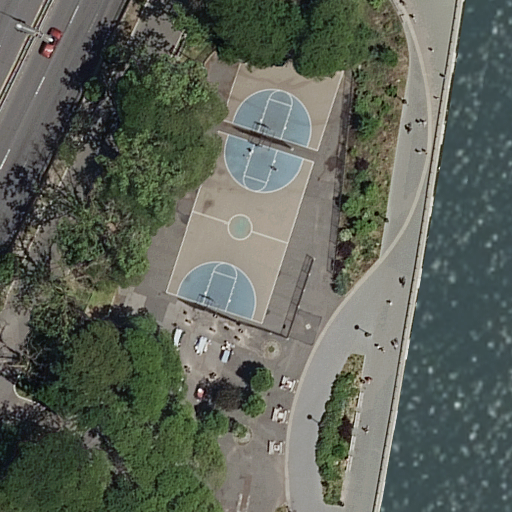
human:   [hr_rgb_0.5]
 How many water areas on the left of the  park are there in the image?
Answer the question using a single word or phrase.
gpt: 0

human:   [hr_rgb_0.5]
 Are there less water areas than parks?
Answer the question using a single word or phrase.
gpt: no

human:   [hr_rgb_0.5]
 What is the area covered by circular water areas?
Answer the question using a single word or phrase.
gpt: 0m2

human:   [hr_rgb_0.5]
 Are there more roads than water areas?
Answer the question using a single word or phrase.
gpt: yes

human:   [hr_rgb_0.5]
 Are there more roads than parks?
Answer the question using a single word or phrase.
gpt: yes

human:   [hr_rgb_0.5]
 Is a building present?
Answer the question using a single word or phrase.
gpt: no

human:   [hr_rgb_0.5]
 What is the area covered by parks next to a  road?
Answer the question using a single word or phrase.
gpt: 8197m2

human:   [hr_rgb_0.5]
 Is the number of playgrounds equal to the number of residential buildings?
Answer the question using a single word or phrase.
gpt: no

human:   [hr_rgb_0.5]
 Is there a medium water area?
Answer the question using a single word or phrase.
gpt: no

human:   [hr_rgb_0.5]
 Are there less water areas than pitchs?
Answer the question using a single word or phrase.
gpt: no

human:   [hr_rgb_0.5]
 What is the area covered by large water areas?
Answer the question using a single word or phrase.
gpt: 1843m2

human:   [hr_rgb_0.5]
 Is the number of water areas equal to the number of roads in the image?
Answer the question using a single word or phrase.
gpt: no

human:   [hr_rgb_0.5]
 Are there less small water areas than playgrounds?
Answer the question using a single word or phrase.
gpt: yes

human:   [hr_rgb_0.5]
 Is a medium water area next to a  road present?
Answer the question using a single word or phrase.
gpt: no

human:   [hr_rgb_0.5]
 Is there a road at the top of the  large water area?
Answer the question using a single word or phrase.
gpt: yes

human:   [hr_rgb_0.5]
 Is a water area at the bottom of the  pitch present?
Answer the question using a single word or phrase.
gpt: no

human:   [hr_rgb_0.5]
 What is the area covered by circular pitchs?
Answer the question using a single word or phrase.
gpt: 0m2

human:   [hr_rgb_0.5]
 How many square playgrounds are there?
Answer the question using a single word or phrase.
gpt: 0

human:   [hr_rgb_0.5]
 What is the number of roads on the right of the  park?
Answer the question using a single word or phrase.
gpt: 1

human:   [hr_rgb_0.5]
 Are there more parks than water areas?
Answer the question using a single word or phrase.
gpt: no

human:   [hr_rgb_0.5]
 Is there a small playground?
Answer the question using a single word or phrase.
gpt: yes

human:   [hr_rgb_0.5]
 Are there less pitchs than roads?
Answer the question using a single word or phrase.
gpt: yes

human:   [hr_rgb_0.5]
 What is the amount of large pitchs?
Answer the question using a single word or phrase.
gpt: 1

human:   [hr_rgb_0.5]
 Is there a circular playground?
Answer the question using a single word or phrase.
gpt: no

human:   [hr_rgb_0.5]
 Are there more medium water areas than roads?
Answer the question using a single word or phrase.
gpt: no

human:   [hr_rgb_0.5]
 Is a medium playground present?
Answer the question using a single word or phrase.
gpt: no

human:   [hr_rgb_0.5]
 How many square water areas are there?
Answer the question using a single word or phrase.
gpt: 0

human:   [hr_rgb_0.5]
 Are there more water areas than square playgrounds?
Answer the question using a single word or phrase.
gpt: yes

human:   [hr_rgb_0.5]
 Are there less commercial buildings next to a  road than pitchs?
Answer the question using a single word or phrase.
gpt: yes

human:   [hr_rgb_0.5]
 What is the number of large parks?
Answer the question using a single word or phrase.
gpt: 1

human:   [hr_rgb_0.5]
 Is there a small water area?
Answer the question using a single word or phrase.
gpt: no

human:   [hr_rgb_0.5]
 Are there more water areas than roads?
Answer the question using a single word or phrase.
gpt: no

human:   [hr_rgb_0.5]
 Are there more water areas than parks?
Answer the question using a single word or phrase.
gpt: no

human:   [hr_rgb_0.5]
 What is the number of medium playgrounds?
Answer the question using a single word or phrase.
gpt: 0

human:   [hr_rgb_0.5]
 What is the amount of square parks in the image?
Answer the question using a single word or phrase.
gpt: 0

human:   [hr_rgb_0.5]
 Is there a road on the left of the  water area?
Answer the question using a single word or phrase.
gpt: yes